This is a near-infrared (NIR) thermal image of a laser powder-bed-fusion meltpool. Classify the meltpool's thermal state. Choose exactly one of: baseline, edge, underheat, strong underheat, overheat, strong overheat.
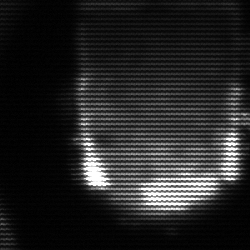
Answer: baseline